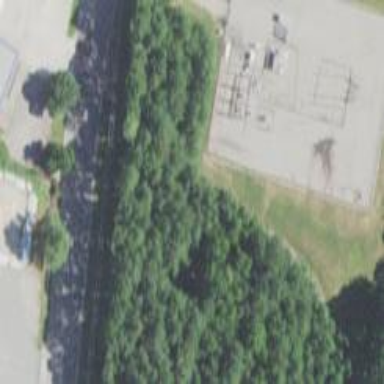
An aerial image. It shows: Distribution power substation secured by fence.